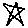
Label: star